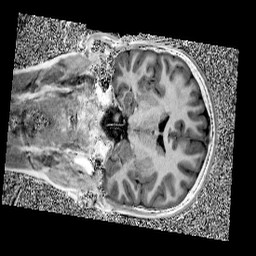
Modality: UNIT1
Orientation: coronal
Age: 9
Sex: male
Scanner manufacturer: siemens
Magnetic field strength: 3 T
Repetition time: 4 s
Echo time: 0.00303 s